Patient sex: M
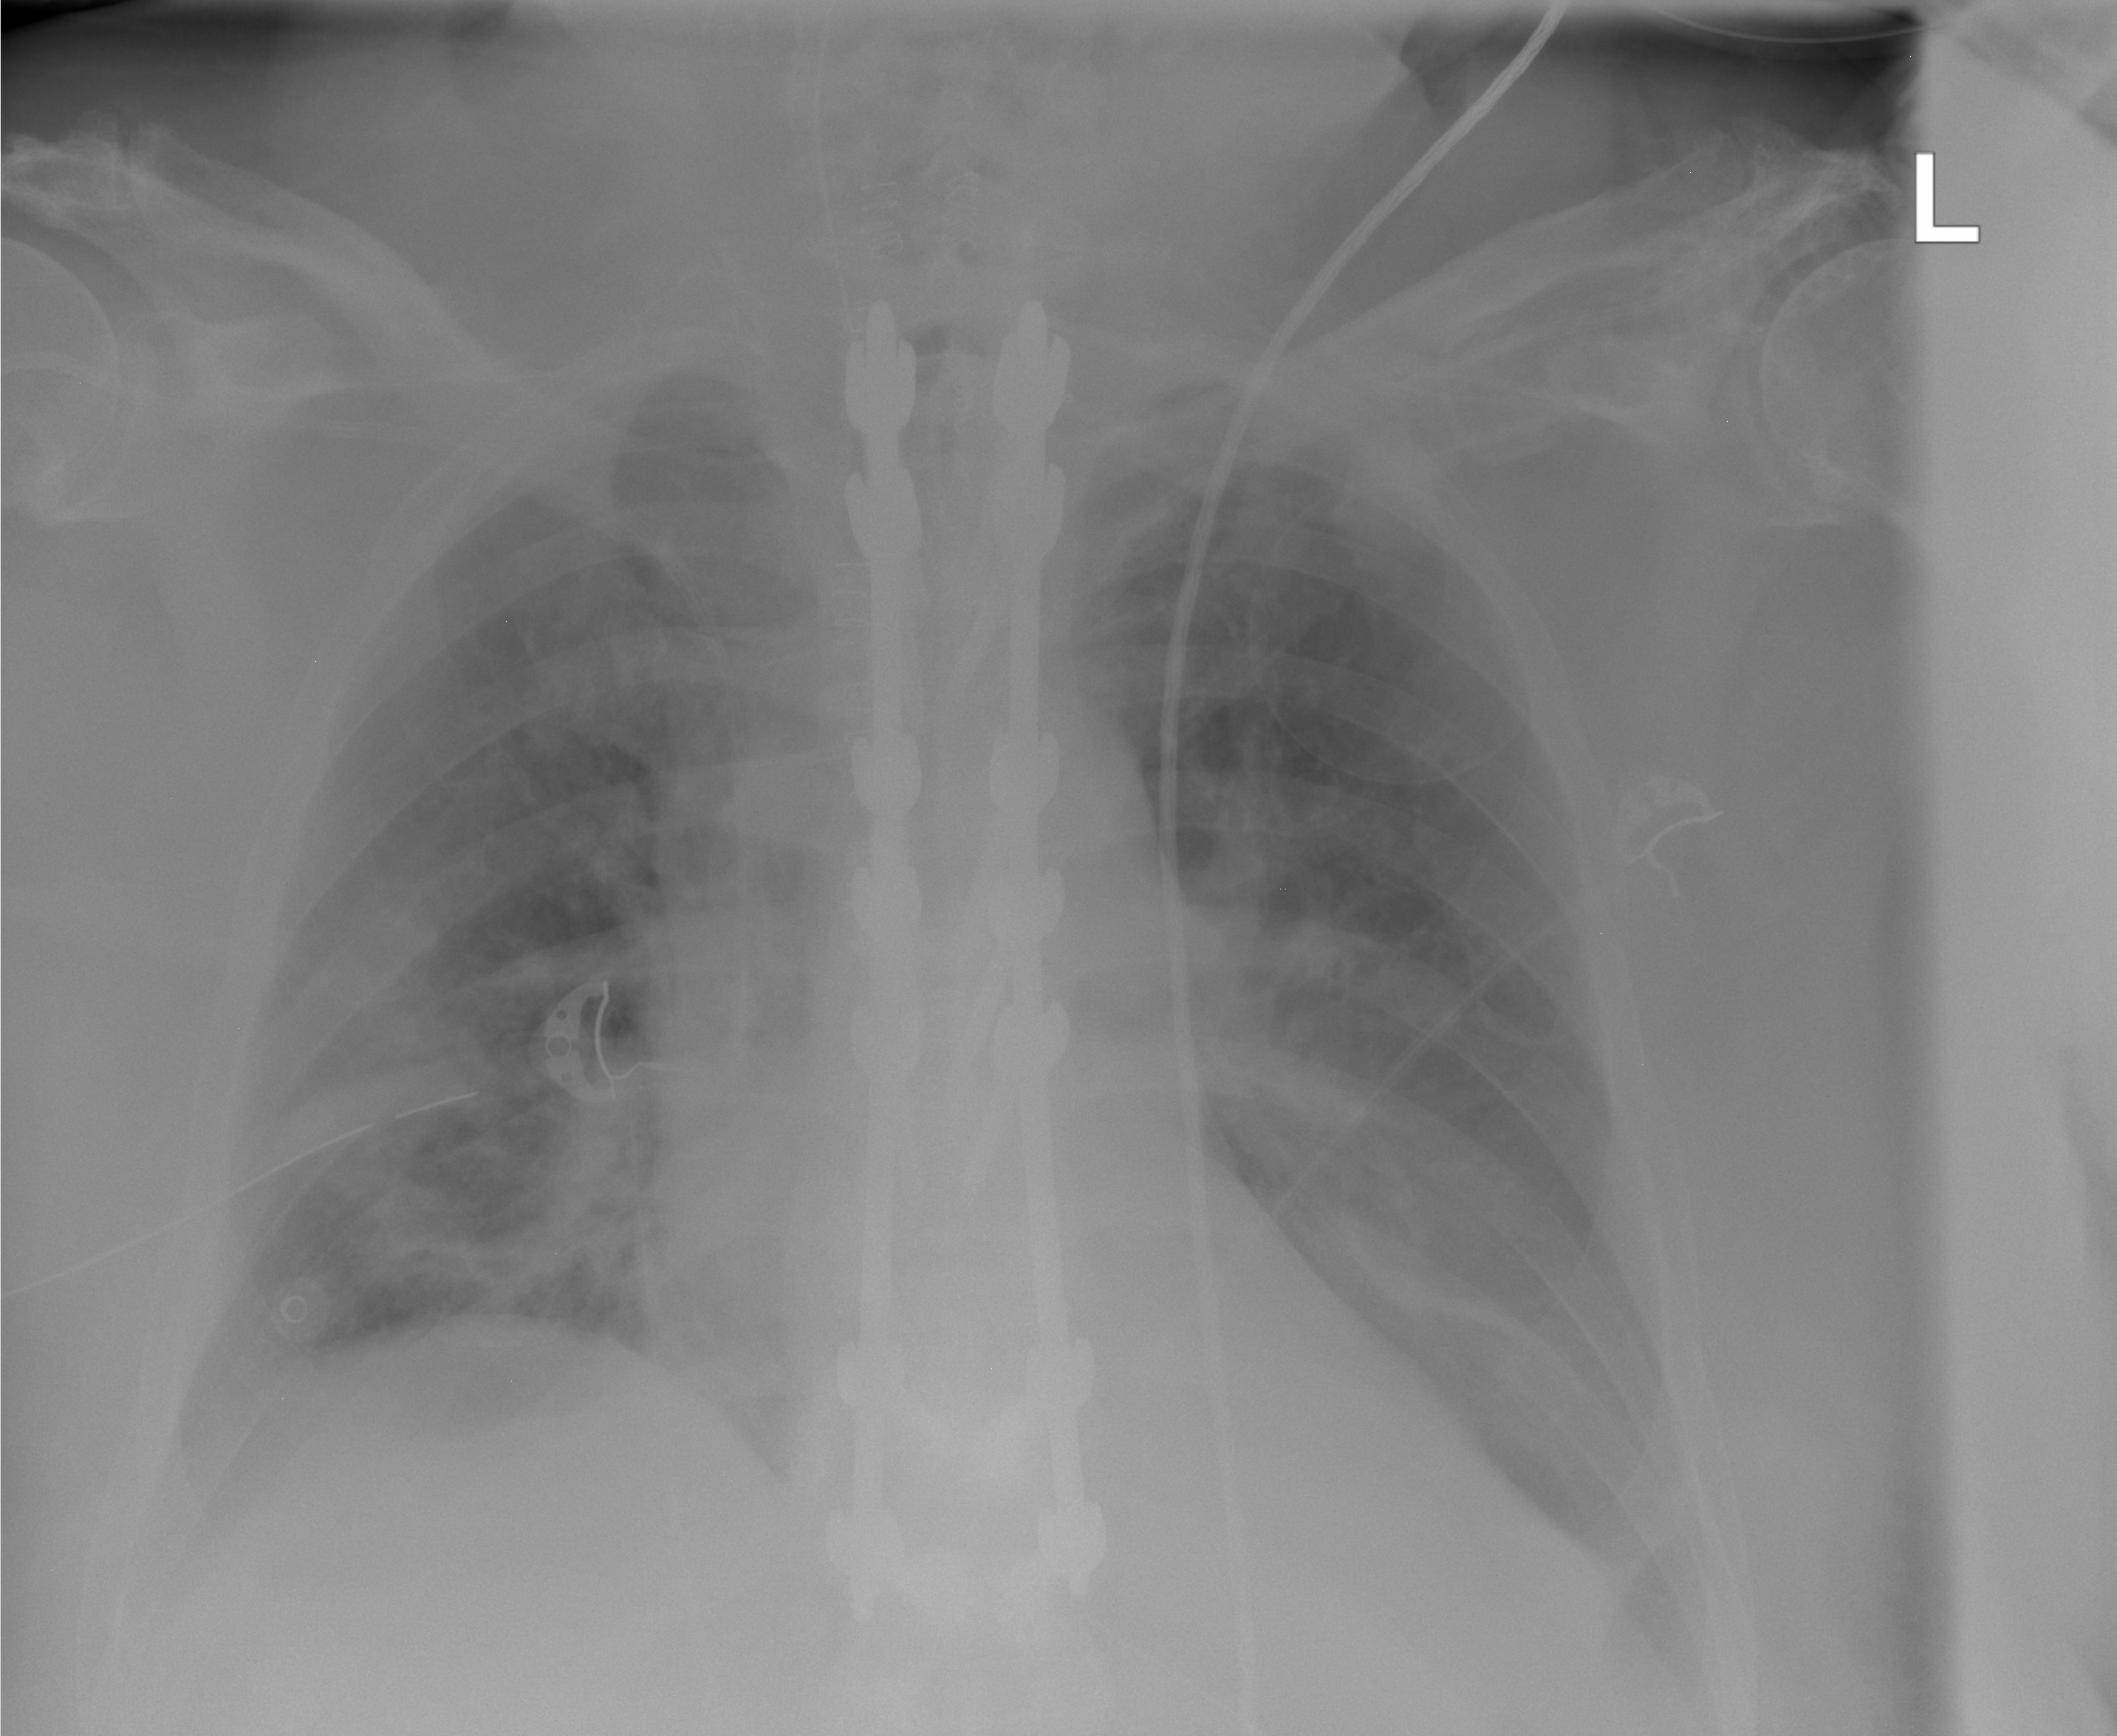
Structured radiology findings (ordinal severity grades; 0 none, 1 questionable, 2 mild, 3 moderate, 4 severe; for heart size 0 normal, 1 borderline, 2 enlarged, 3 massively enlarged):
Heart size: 0
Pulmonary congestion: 0
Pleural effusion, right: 0
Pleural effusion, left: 0
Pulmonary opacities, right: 2
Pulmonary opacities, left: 0
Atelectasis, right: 2
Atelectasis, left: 0